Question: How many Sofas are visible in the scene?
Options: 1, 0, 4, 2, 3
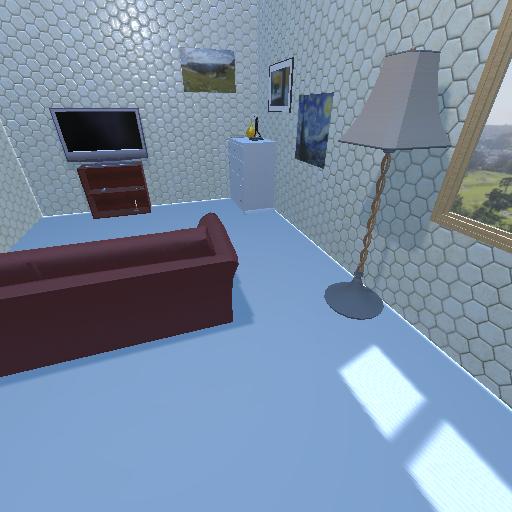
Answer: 1